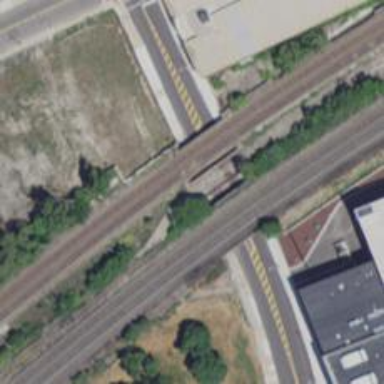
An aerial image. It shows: Service road on asphalt bridge.